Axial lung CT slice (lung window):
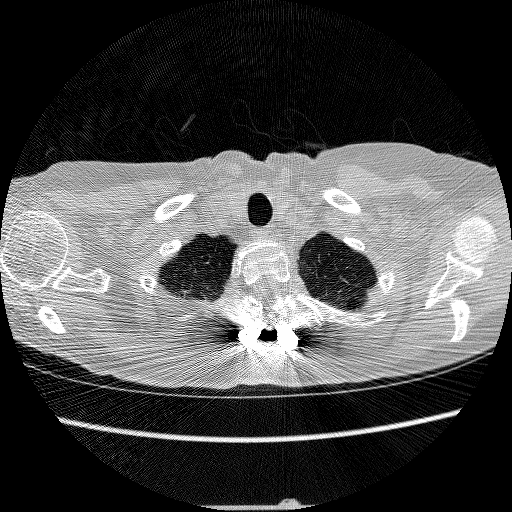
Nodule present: no